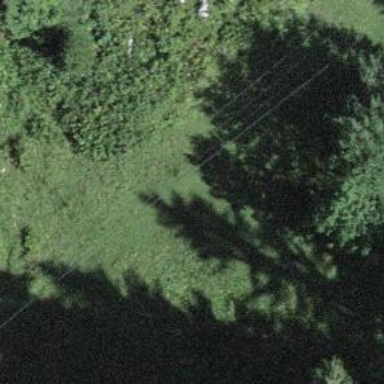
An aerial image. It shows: Pylon for aerialway.